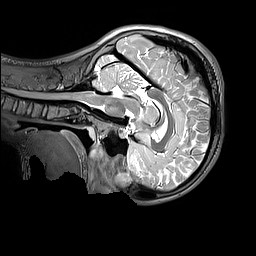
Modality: T2w
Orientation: sagittal
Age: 11
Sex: female
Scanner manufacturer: siemens
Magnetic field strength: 3 T
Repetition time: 3.2 s
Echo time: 0.408 s